Field crop: maize
Growth stage: 2
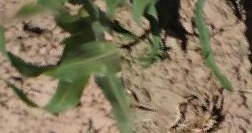
Species: maize